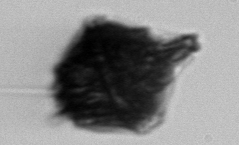
Label: Gonyaulax